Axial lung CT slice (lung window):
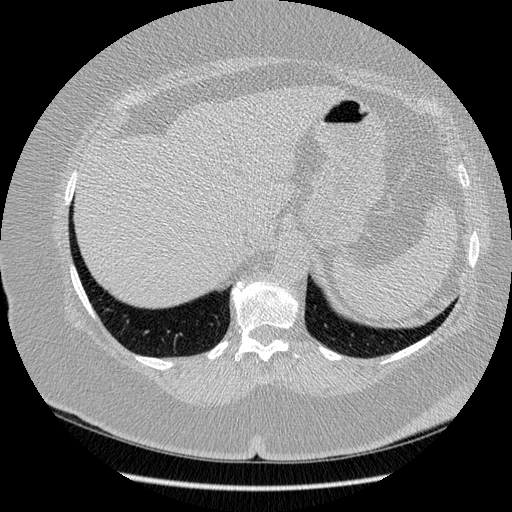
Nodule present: no